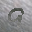
Label: 9